Question: I have drawn usecase, activity and class diagrams for "Crafting System" for my game.
I am bit confident in activity and use case diagrams but I doubt in class diagrams. Do you find any mistakes in it? or suggest any improvements?

Crafting Mechanic:
Crafter could be either an NPC or building thorough which player interacts to craft. Upon clicking on the crafter a window will be opened.
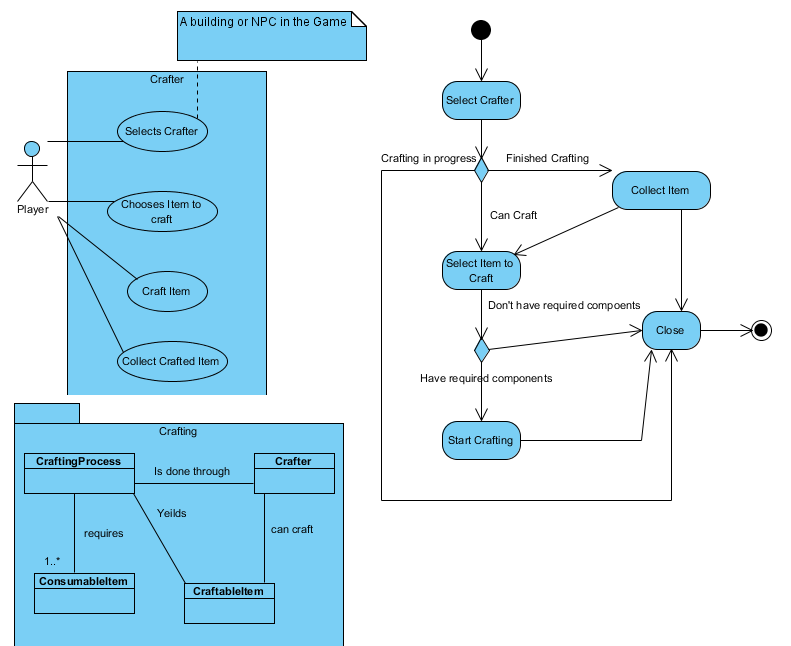
Answer: Hmm. If we look at a crafting process in a very abstract way this may work. What I'd miss here are the directional (aka one-sided) dependencies in the class diagram; for example the crafting process may not now anything about the crafter. Same goes for the items.
In a more detailed look at this you will have to split up some compound classes. For example, the crafting process is likely going to be split into at least two classes, if not even more. The reason behind this is that you'd like to keep the data ("recipe") split from the actual process. This will not only make things easier with the actual implementation, but also gives you a means to provide actual recipe items to the player.
Which brings me to another point: If you have some kind of item tree, your ConsumableItem and CraftableItem are more like interfaces with the same parent. Infact, I honestly fail to see why you would make any difference between these two, because you may have mixed up classes and roles here (which are described differently in UML).